Question: I am a complete newbie at objective-C and have somehow managed to hack my way through making my first app. Well almost.
I built my app 4inch/retina and am now making it backward compatible to 3.5. I spent a couple hours messing with constraints and couldn't seem to get it working. My question - is it possible to change an object parameters according to phone resolution with code? Something like...
'''
if(3.5 inch screen){
object.height= 250px;
object.x= 250px;
object.y= 250px;
}else{
object.height= 350px;
object.x= 250px;
object.y= 250px;
}
'''
Thanks for any help.

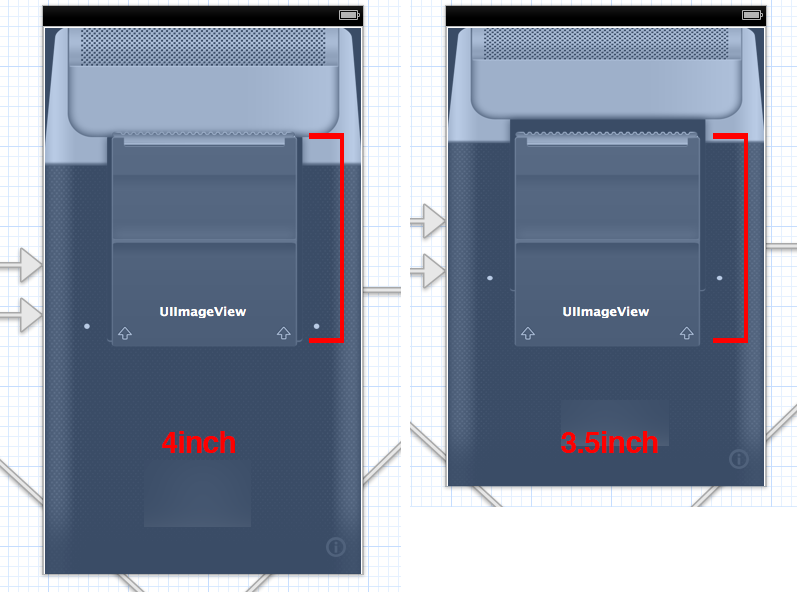
Answer: This is what I use
'''
CGRect screenBounds = [[UIScreen mainScreen] bounds];
int screen_h = self.view.frame.size.height;
int screen_w = self.view.frame.size.width;
if (screenBounds.size.height == 568) {
// code for 4-inch screen
}
else {
// code for 3.5-inch screen
}
'''